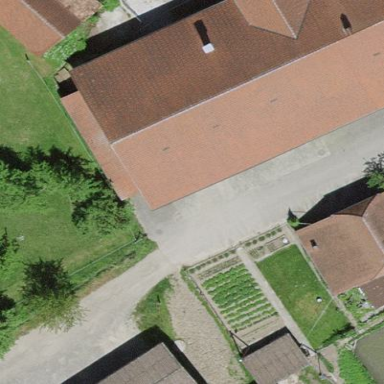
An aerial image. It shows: Farm building.